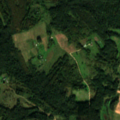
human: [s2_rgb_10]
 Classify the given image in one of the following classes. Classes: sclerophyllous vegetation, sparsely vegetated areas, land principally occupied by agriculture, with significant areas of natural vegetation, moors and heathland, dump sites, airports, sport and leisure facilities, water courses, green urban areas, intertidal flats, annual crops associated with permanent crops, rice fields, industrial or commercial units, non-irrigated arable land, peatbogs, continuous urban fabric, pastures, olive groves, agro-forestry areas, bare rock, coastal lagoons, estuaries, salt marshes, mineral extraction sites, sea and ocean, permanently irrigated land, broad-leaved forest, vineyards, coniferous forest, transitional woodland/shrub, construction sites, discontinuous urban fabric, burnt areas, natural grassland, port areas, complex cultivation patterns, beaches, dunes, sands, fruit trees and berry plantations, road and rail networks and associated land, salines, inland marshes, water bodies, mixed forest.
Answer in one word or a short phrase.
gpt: non-irrigated arable land, land principally occupied by agriculture, with significant areas of natural vegetation, broad-leaved forest